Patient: sex M, age 28
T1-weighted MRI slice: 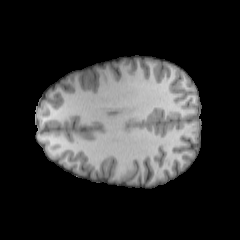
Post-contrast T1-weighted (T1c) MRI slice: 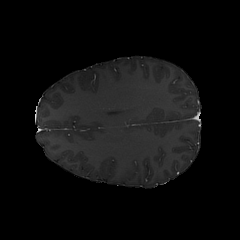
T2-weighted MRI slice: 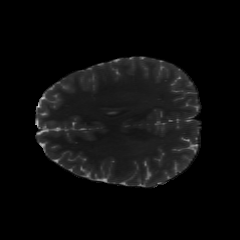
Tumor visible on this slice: no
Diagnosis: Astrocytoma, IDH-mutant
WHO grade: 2